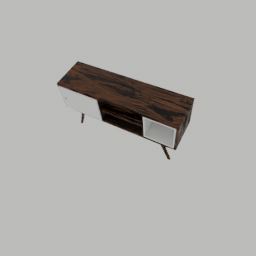
Label: furniture